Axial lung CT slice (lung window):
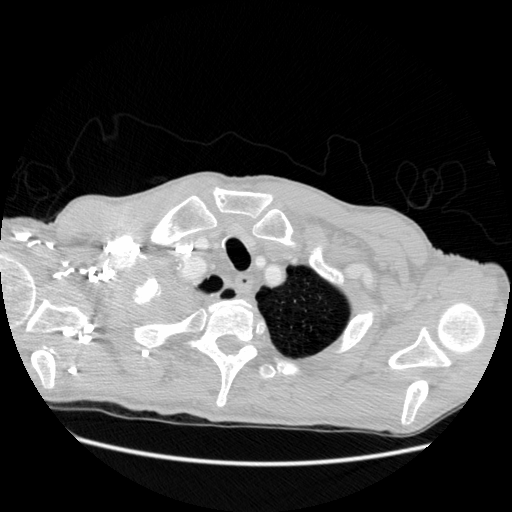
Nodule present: no